Question: I have a Google map in my page. Google Maps V3. the map is inside a div which can be shown and hidden when a user clicks another div. The problem is that when the div containing the map is shown, the map seems to be rendered all wrong.
This is not the case when I simply load the map in a visible div, initially.
The code looks like
'''
$("#shomap").click(function(){
$("#map_container").removeClass("my_hidden_element_class");
});
'''
I have tried some solutions I found here on stackoverflow, such as resizing the map on the click event, but this did not help. I have also tried moving the Google maps Initialize() function out of the document ready event, and onto the click event. This also made no difference.
The map always looks like the screen capture below.
If I resize or zoom my browser window, the map adjusts itself and looks great.
Any help would be appreciated.

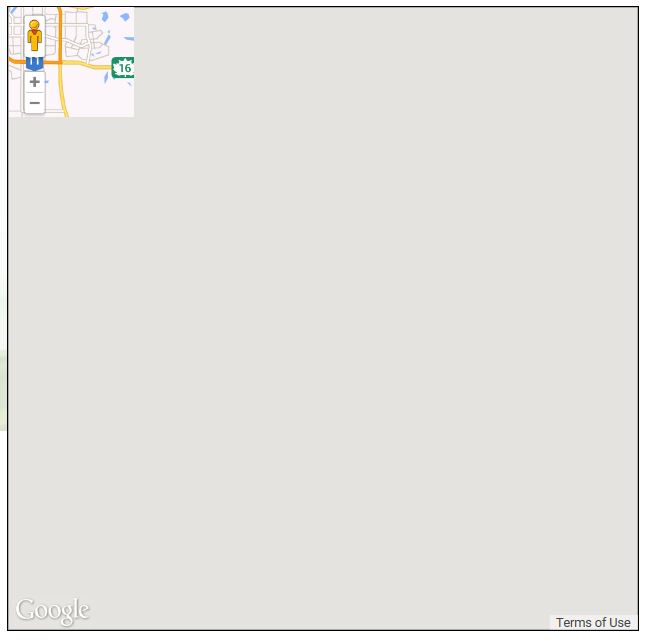
Answer: Not the cleanest of methods but with a little more work in to the UI, potentially a loading or progress bar and the following would work quite nicely. Google Maps have always been a little temperamental when it comes to loading them whilst they are display none so the following jQuery ensures the DOM structure is there before bringing in the iFrame.
'''
$(document).ready(function(){
$('#shomap').click(function(){
$('#map-container').show(function(){
$('#map-container').html('<iframe src="https://www.google.com/maps/embed?pb=!1m18!1m12!1m3!1d<PHONE>8287!2d-1.2097479999999716!3d52.947869999999995!2m3!1f0!2f0!3f0!3m2!1i1024!2i768!4f13.1!3m3!1m2!1s0x4879e9fa2e6aaaab%3A0xc99bf92a61f8b4dd!2sWollaton+Hall!5e0!3m2!1sen!2suk!4v1421599711279" width="600" height="450" frameborder="0" style="border:0"></iframe>');
});
});
});
'''